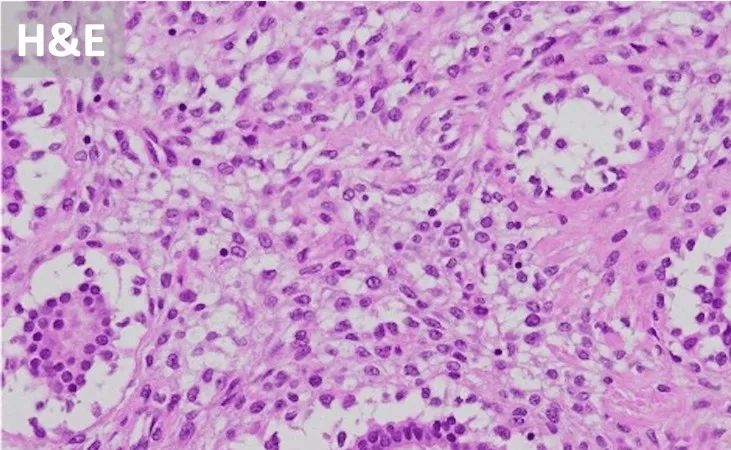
Histopathological examination. Histopathological examination revealed a mixture of epithelial and stromal components, and the increased stromal component caused cleft- and leaflike appearance of the glandular ducts, resulting in a lobular morphology.
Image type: pathology (h&e)